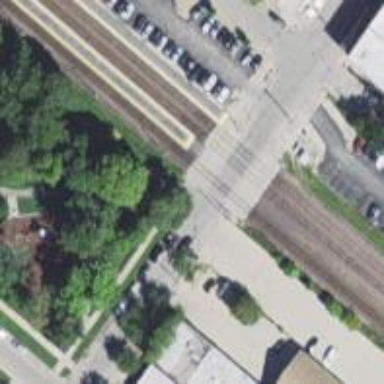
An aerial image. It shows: Railway crossing.